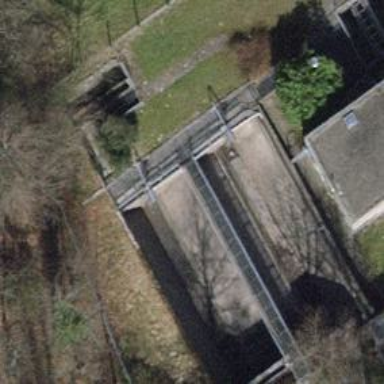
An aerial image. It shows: Sewage reservoir.